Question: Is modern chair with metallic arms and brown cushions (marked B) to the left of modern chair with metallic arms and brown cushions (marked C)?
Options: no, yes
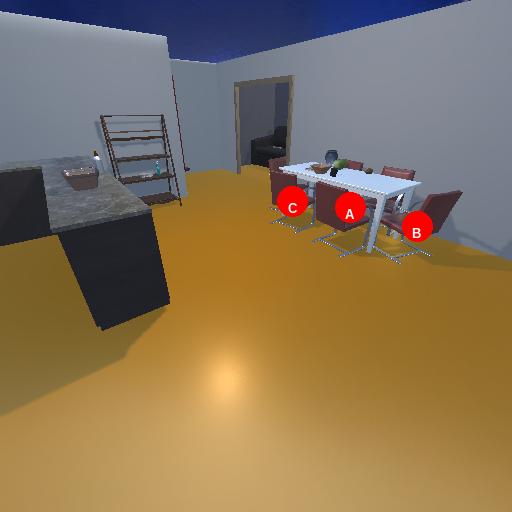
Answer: no